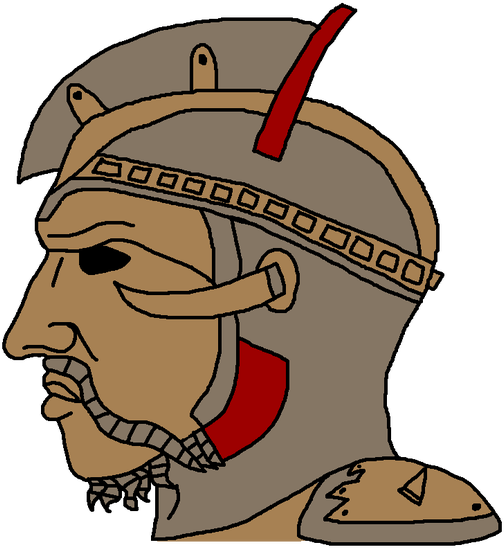
Label: 4_Yes_Chad